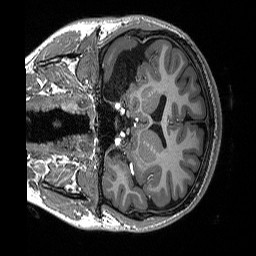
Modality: T1w
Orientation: coronal
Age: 18
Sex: male
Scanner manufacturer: siemens
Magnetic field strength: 3 T
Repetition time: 2.3 s
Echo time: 0.00298 s